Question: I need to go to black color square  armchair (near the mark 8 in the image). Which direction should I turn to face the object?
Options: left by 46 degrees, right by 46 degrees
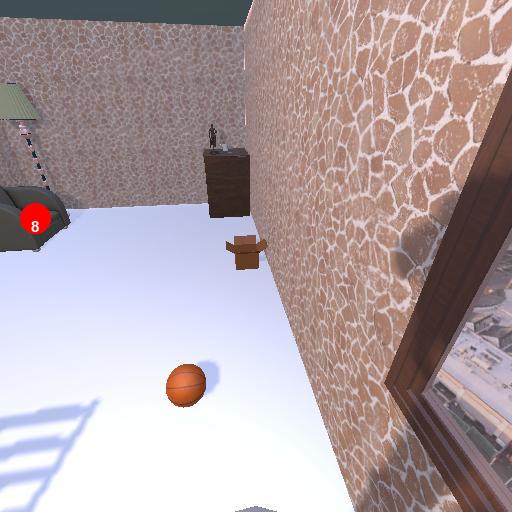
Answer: left by 46 degrees